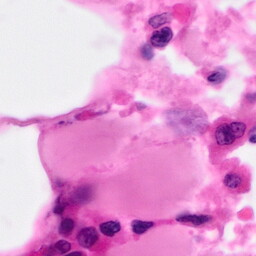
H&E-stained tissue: Pancreatic